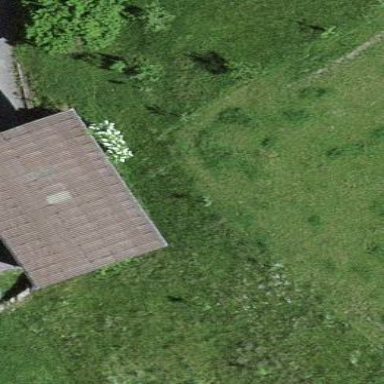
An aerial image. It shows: Shed building.